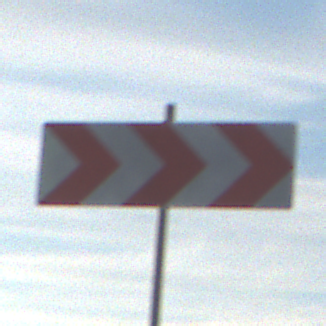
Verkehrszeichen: RichtungstafelnInKurvenGrossLinks
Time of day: SunriseSunset
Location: Outdoor (Nature)
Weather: PartlyCloudy
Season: NotSpecified
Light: Natural